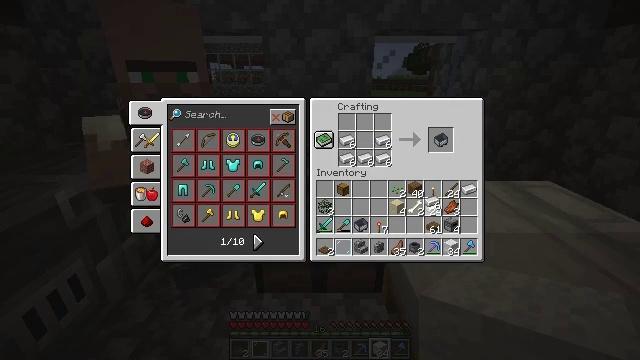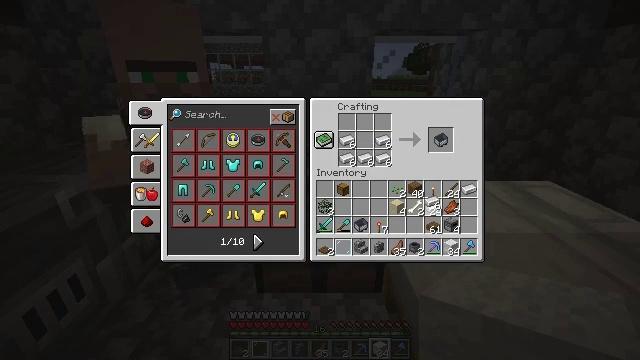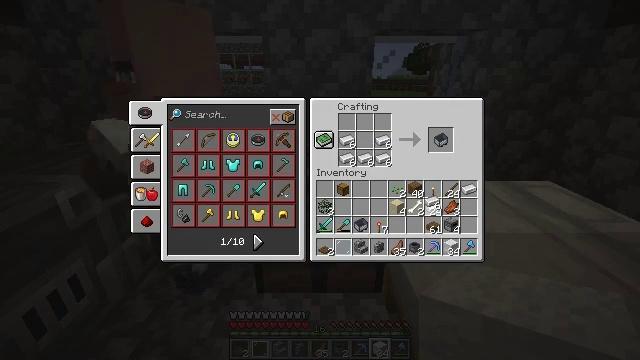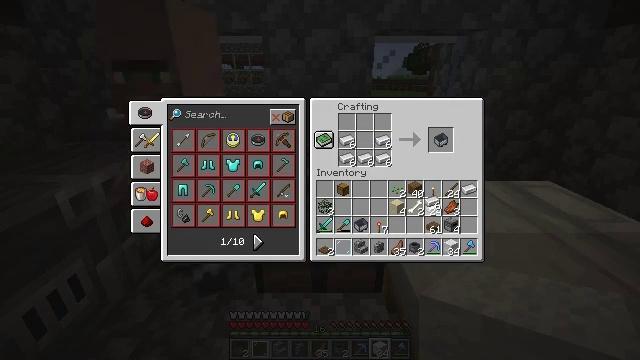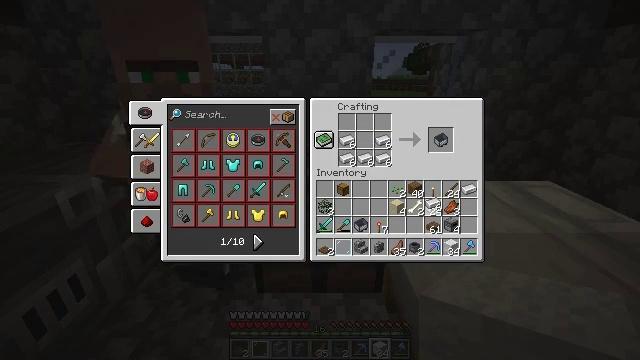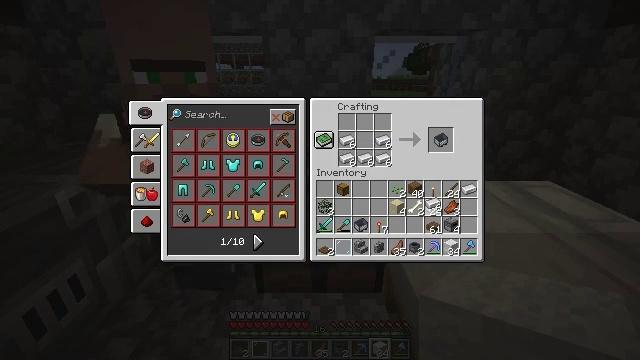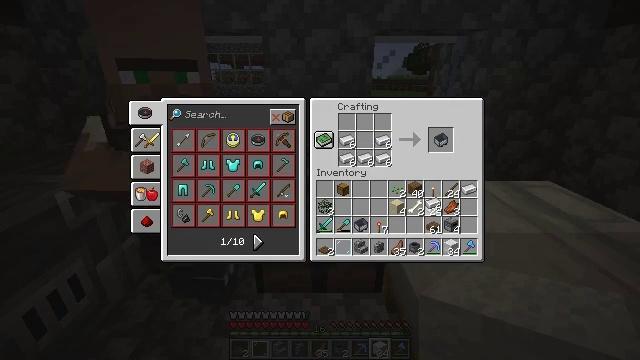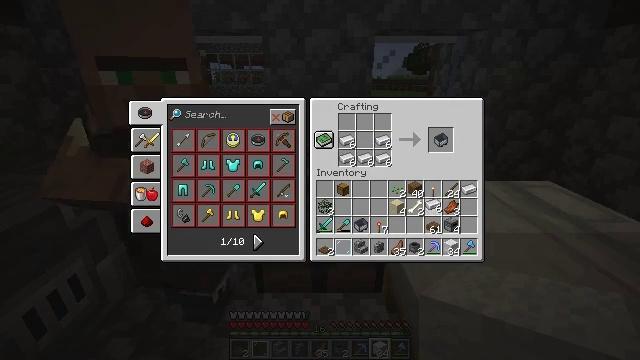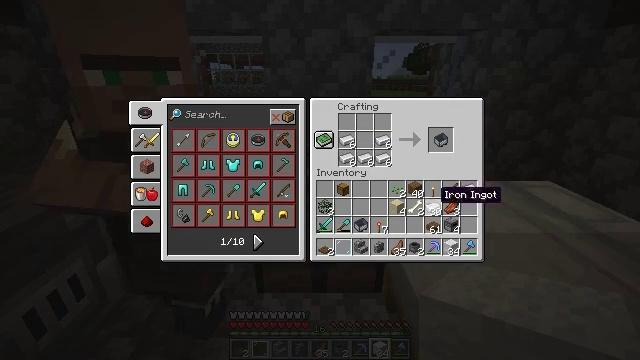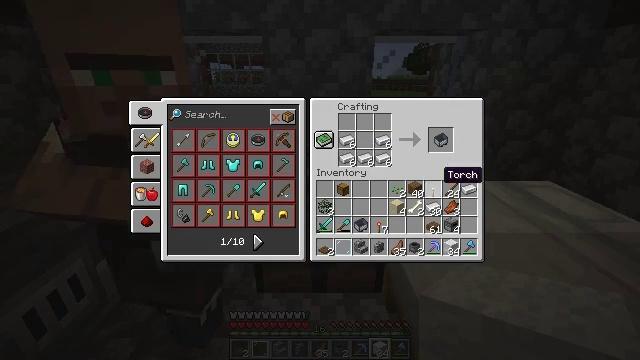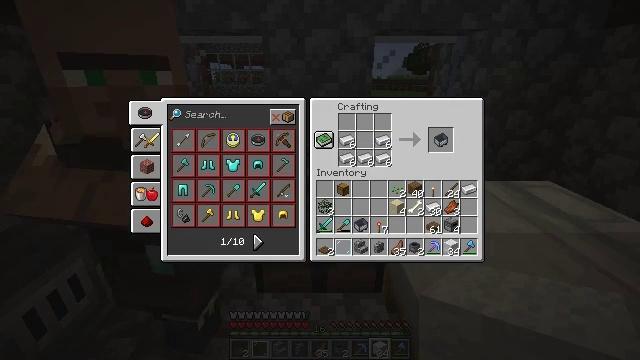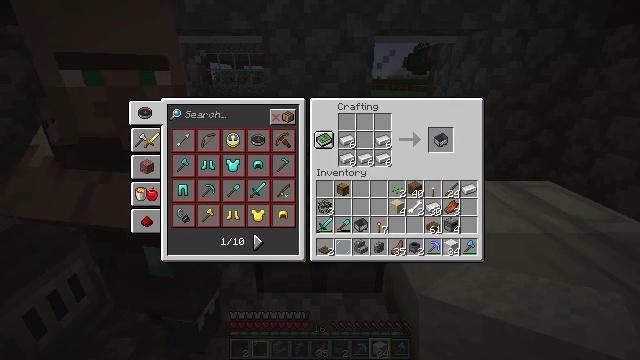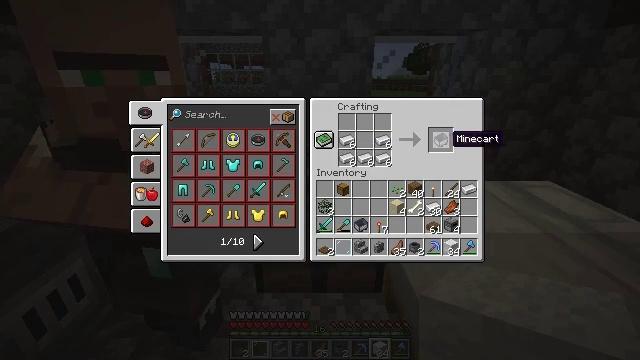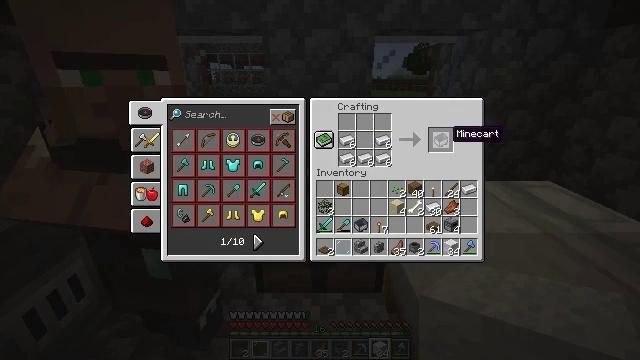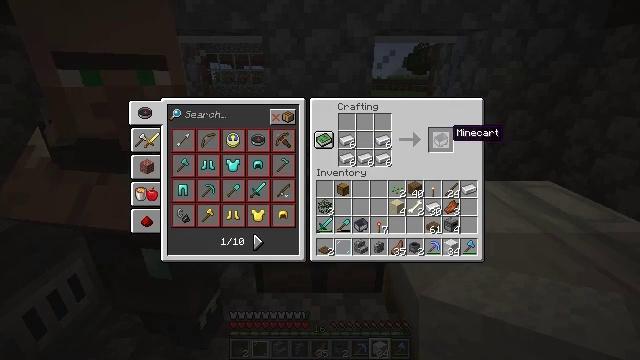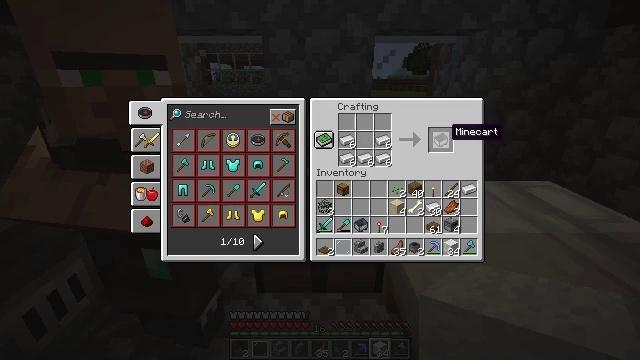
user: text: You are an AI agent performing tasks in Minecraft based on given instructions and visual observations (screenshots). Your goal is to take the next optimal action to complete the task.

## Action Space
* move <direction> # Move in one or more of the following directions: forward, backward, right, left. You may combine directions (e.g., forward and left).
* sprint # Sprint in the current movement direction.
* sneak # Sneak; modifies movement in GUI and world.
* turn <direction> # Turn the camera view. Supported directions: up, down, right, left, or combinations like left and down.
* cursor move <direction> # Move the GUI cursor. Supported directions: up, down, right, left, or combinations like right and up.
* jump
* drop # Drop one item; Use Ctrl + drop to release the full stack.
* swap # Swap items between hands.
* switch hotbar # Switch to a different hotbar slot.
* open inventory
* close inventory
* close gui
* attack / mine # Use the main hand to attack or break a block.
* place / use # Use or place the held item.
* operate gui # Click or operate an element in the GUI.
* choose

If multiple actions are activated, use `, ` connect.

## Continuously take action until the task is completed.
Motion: motion action
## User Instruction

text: Craft a minecart.
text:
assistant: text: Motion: no_op
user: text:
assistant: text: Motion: no_op
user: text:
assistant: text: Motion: no_op
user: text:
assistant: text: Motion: no_op
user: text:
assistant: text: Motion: operate gui
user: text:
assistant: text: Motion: operate gui
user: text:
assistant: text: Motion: operate gui
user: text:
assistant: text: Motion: no_op
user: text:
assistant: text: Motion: cursor move up
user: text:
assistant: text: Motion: cursor move up
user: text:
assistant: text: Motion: no_op
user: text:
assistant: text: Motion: sneak
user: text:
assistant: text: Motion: sneak
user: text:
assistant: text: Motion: sneak
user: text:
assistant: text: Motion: sneak
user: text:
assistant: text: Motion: sneak, operate gui
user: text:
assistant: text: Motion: sneak, operate gui
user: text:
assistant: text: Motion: sneak, operate gui
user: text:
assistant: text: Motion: sneak
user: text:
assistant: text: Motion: sneak
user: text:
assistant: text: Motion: sneak
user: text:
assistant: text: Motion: sneak
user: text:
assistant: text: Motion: sneak
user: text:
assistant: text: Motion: sneak
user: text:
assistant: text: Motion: sneak
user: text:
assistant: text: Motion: no_op
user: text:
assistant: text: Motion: no_op
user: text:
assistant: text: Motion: no_op
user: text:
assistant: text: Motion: no_op
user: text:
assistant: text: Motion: no_op